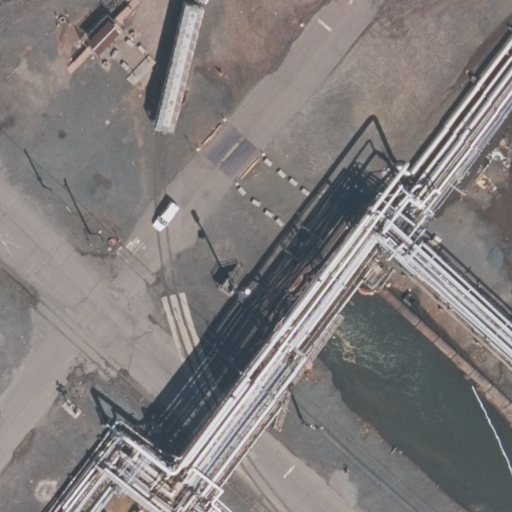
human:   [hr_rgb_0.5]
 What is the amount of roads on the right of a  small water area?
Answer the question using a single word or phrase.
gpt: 0

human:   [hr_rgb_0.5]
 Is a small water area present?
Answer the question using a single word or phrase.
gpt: no

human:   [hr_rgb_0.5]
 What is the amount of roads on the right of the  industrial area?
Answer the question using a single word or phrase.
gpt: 3

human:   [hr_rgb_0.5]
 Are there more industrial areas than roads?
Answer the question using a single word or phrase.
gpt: no

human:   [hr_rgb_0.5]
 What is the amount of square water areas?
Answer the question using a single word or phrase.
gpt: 0

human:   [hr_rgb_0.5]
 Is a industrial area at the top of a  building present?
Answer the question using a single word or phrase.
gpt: no

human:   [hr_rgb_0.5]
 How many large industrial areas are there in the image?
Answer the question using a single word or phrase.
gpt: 1

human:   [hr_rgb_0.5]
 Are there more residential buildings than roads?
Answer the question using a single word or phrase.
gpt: no

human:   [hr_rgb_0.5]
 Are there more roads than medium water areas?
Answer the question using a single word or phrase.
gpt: yes

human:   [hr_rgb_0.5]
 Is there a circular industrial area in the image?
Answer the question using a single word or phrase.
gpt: no

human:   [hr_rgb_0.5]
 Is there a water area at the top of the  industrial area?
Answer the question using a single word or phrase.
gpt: yes

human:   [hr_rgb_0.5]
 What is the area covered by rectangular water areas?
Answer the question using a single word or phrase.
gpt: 901m2

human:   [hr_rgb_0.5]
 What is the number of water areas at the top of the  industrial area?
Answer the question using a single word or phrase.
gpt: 1

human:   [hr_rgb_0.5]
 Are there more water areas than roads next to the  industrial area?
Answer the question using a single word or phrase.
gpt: no

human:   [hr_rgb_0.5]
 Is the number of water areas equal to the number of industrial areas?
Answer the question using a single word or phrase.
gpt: yes

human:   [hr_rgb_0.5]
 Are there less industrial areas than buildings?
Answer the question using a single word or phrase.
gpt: no

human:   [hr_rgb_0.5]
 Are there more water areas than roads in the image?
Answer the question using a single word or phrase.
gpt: no

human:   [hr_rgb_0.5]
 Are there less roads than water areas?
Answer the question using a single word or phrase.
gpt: no

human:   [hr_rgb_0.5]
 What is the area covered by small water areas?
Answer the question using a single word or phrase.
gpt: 0m2

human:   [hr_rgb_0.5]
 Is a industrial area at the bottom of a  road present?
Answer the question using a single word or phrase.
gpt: yes

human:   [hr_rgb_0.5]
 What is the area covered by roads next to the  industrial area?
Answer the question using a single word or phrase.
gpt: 0m2

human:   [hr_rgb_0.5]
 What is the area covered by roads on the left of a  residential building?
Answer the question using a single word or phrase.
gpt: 0m2

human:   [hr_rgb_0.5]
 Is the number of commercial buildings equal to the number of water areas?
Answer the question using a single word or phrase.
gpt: no

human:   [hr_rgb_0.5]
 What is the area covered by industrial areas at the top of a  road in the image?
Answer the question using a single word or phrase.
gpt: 0m2

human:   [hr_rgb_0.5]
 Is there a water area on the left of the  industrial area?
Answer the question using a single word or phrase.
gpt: no

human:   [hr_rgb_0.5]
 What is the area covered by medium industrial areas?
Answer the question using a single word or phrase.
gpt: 0m2

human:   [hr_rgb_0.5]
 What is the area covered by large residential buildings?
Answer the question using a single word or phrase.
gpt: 0m2

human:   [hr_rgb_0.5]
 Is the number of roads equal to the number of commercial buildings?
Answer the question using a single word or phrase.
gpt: no

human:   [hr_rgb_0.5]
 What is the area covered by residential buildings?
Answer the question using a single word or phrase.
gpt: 0m2

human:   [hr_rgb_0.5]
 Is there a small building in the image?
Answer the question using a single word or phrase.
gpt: no

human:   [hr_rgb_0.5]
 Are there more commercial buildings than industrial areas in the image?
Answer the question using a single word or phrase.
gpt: no

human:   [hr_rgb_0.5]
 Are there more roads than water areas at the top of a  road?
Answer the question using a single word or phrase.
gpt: yes

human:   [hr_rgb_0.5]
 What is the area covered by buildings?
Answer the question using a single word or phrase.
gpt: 0m2

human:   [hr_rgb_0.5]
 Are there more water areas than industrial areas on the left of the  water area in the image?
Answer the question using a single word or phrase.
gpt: no

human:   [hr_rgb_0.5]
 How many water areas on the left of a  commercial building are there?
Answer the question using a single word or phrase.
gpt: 0

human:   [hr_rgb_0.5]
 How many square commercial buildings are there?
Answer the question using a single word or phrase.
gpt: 0